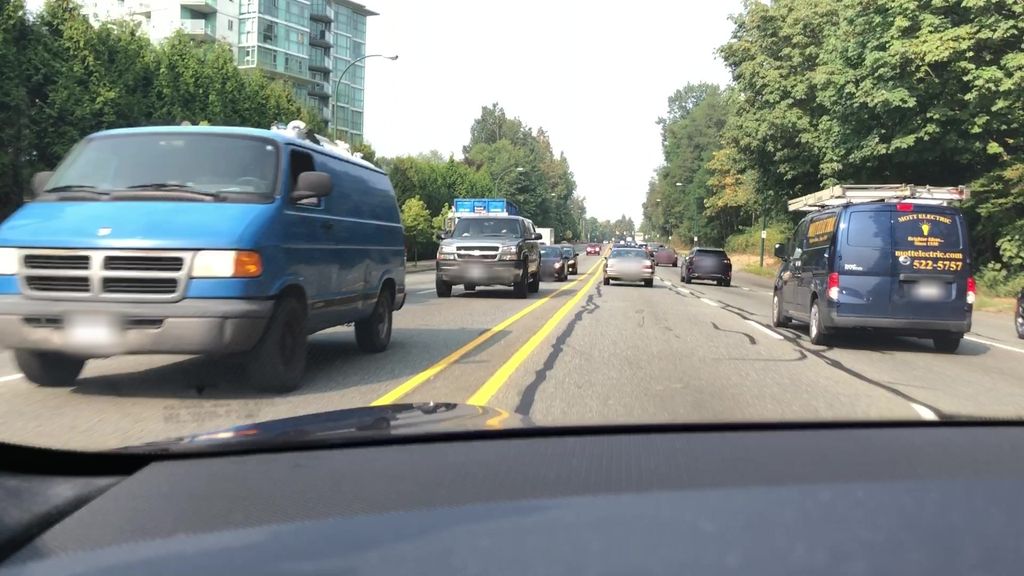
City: vancouver